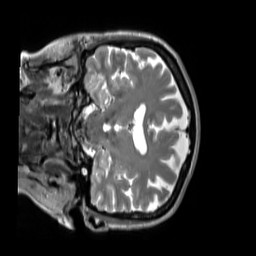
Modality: T2w
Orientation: coronal
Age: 63
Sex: female
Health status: ill
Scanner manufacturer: siemens
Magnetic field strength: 3 T
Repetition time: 2.8 s
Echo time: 0.326 s